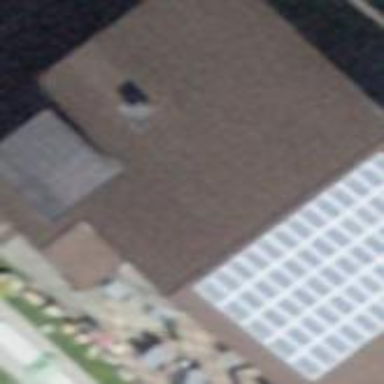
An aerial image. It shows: Restaurant in building.